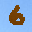
Label: 6